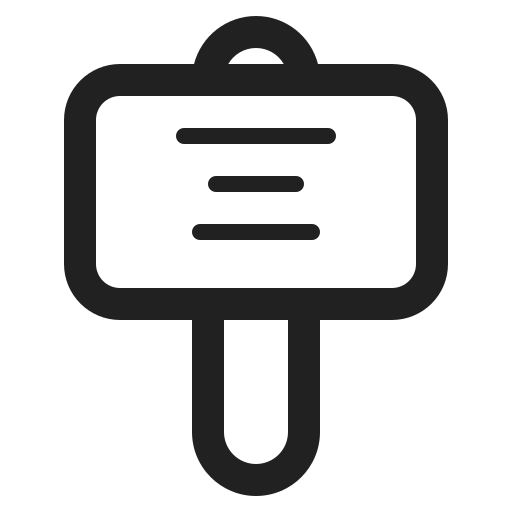
placard high contrast